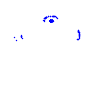
Particle: kaon